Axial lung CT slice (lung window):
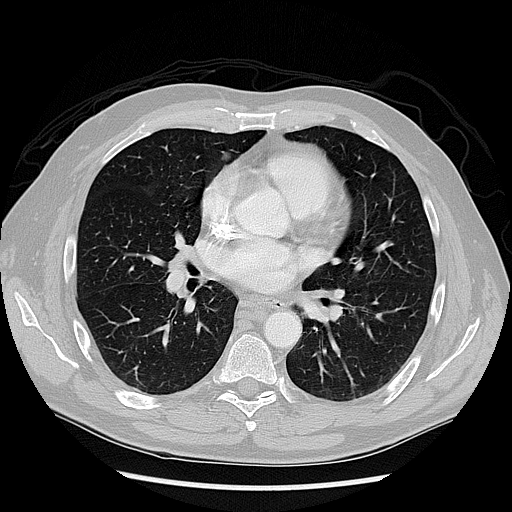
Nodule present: yes
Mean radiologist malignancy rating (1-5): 2.25